Field crop: maize
Growth stage: 2
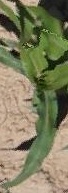
Species: maize